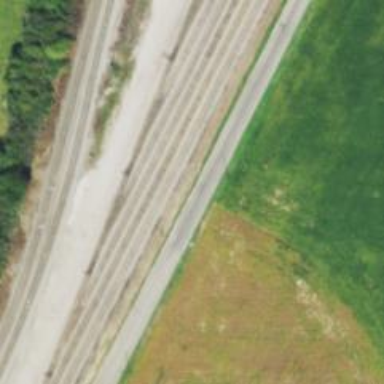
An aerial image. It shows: Railway yard used for servicing trains.